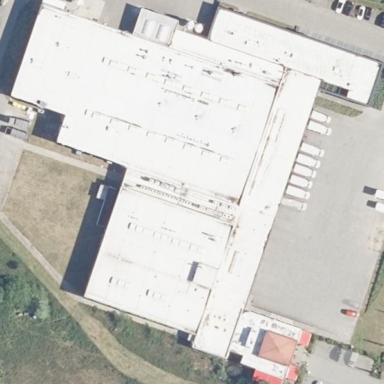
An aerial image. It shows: Industrial building.